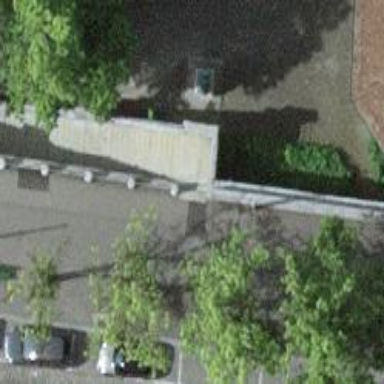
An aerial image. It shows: Stone steps on the road.